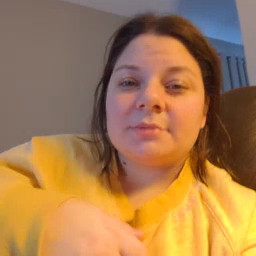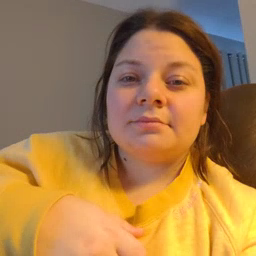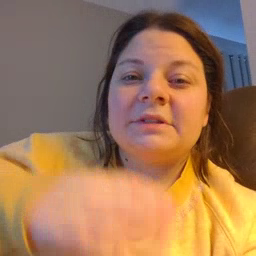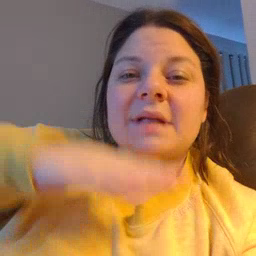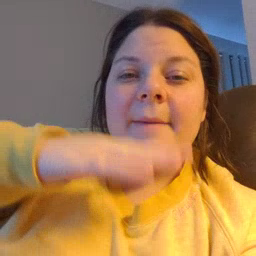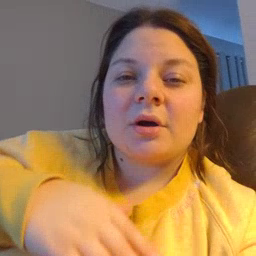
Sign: table